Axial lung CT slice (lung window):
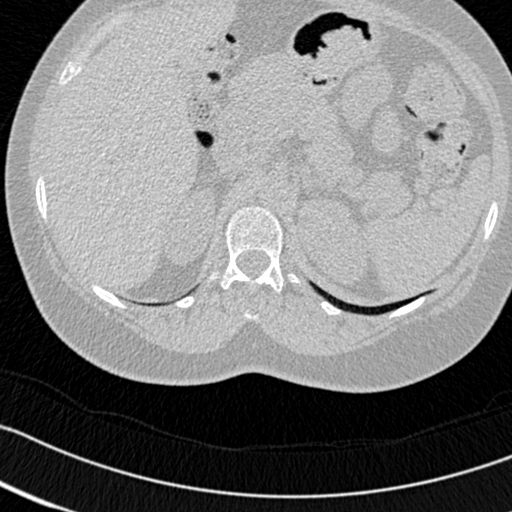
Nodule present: no